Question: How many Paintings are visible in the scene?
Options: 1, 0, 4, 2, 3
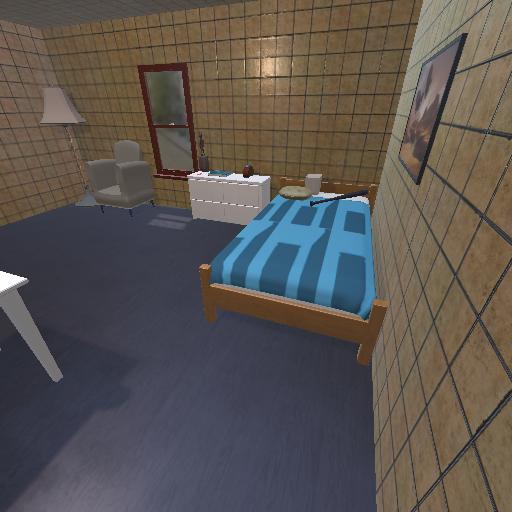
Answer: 1